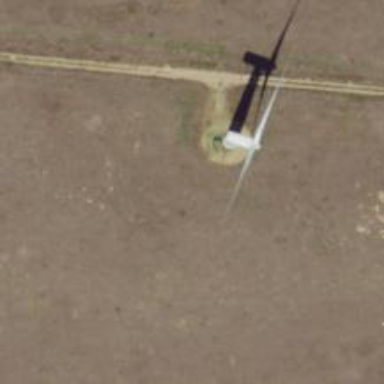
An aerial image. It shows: Wind turbine generator that utilizes wind as its source for generating electricity. It is of the horizontal axis type.